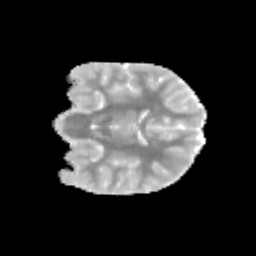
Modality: MD
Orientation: coronal
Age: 9
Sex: male
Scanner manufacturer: siemens
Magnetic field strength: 3 T
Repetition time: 3.8 s
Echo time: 0.07 s